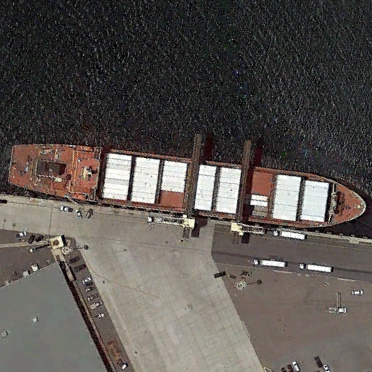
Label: Container_ship